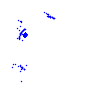
Particle: pion